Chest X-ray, AP view. Patient: 58 years old, sex M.
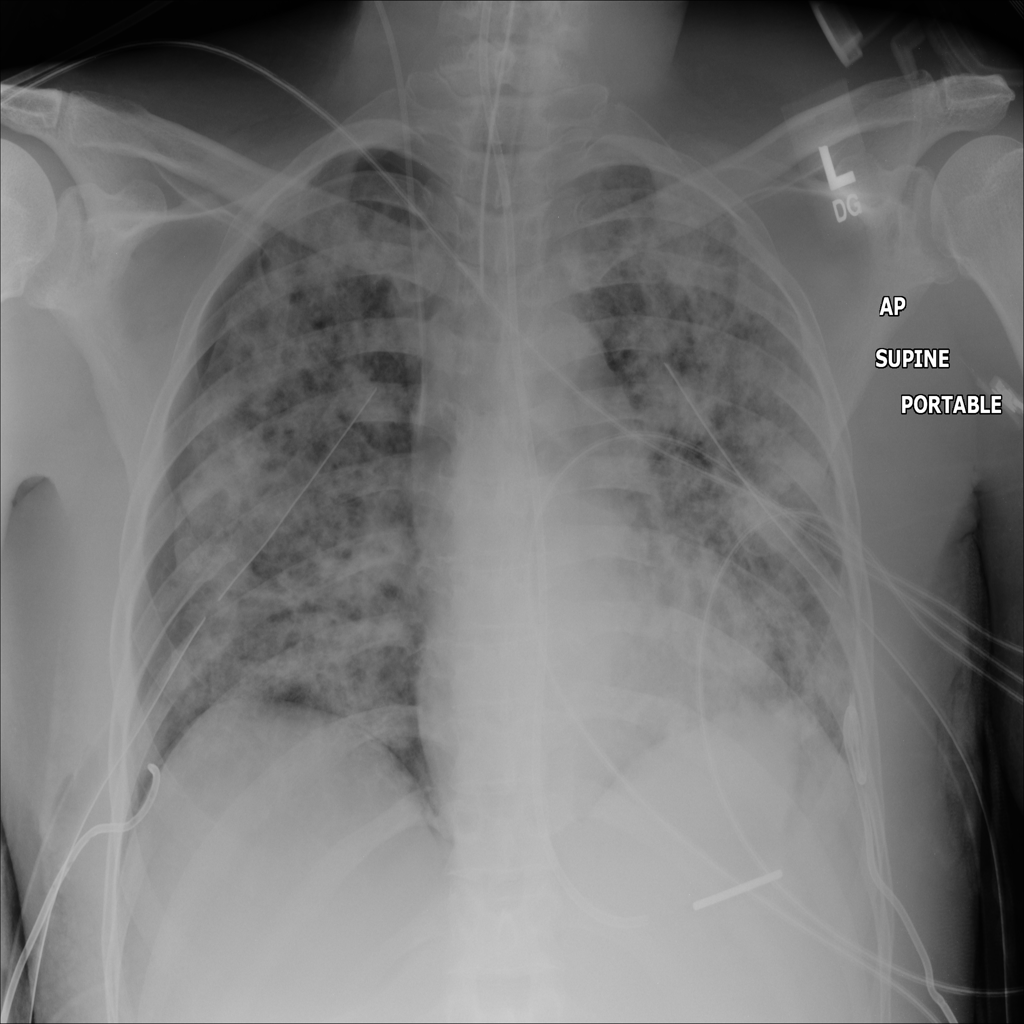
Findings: Infiltration, Pneumothorax